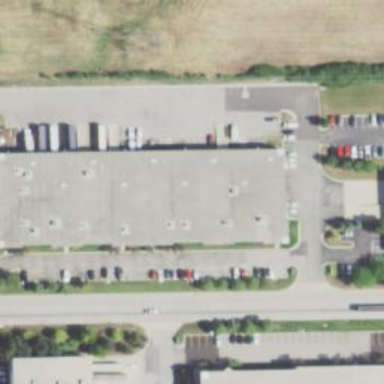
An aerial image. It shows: Industrial building.